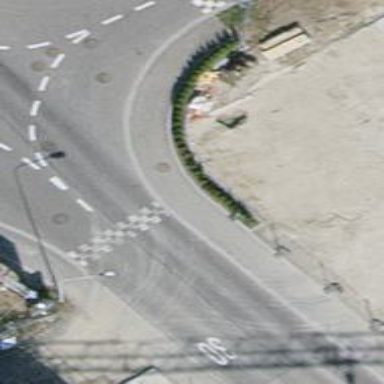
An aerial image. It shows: Traffic hump for calming the traffic.